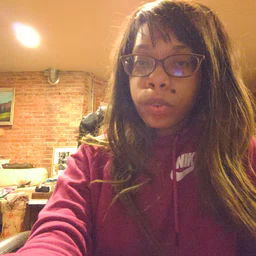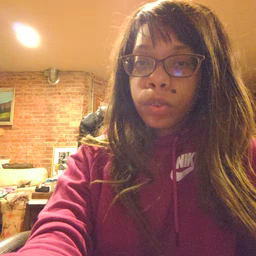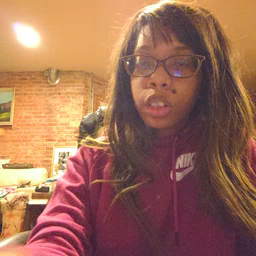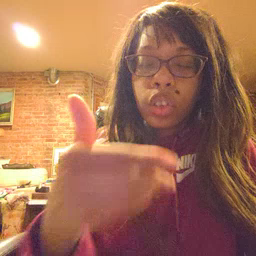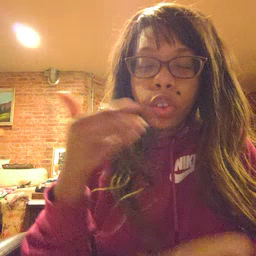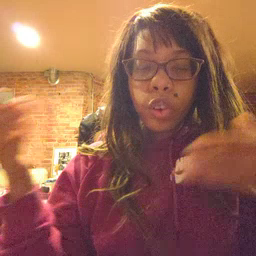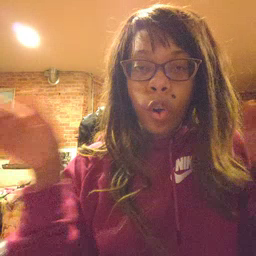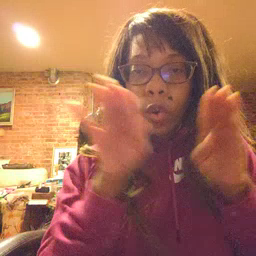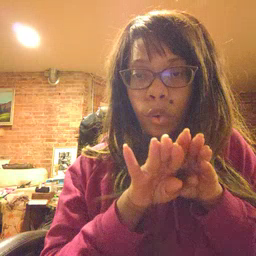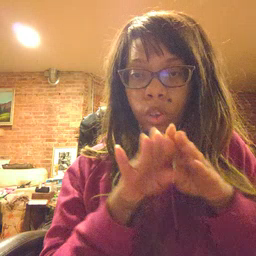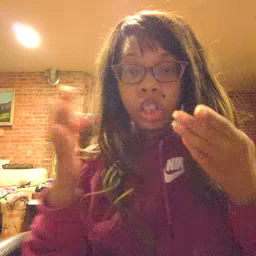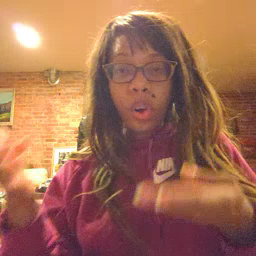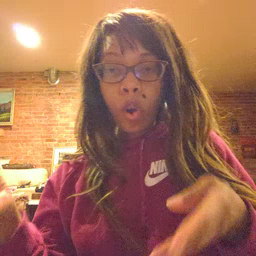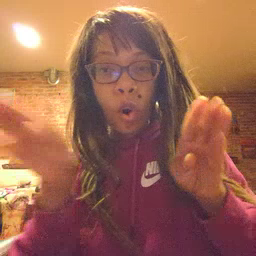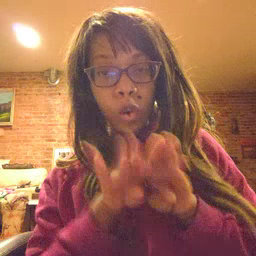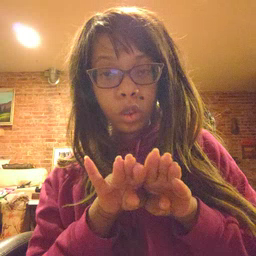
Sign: close